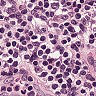
Metastatic tissue present: no